Interaction volume radius: 5 \u00c5
Interaction volume height: 15 \u00c5
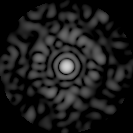
Disorder parameter: 0.8337